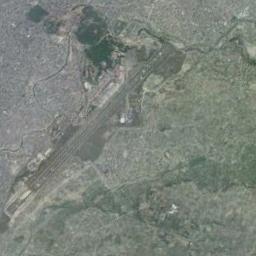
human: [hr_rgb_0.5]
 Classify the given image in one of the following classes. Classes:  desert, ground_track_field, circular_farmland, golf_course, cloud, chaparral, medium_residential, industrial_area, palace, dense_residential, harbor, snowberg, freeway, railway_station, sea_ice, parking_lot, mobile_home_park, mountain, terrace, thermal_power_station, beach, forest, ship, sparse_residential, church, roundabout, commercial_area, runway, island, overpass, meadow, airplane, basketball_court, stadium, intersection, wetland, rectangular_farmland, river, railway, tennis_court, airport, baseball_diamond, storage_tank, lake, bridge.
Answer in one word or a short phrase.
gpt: airport